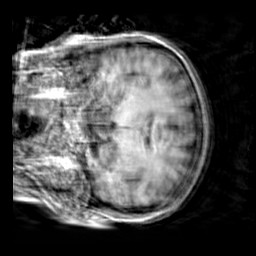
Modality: T1w
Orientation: coronal
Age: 39
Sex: female
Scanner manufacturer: siemens
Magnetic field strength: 3 T
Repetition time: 2.3 s
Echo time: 0.00303 s